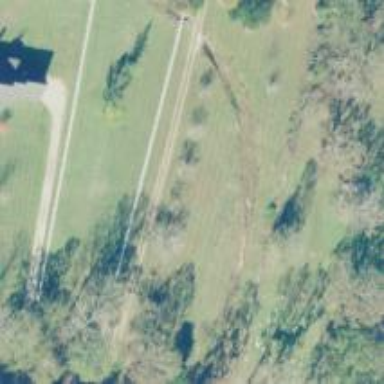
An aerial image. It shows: Driveway leading to service road.